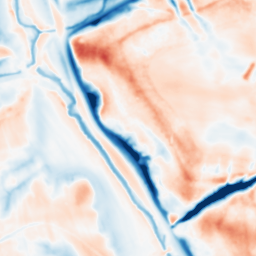
Category: multiscale
Decomposition family: dog_multiscale
Decomposition parameters: sigma_ratio: 1.6
n_scales: 5
base_sigma: 1
Upsampling method: quintic
Upsampling parameters: scale: 2
Upsampling scale: 2